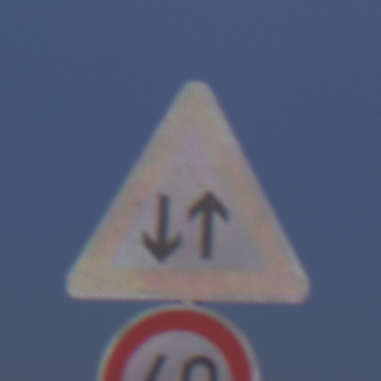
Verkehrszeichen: Gegenverkehr
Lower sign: Geschwindigkeit40
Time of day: SunriseSunset
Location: Outdoor (Nature)
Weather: Clear
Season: NotSpecified
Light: Natural